Interaction volume radius: 10 \u00c5
Interaction volume height: 10 \u00c5
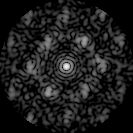
Disorder parameter: 0.5819